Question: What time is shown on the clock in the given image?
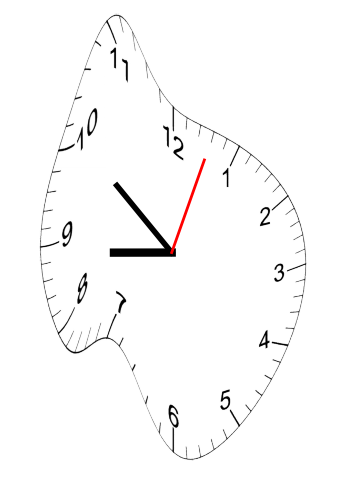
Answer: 08:51:03